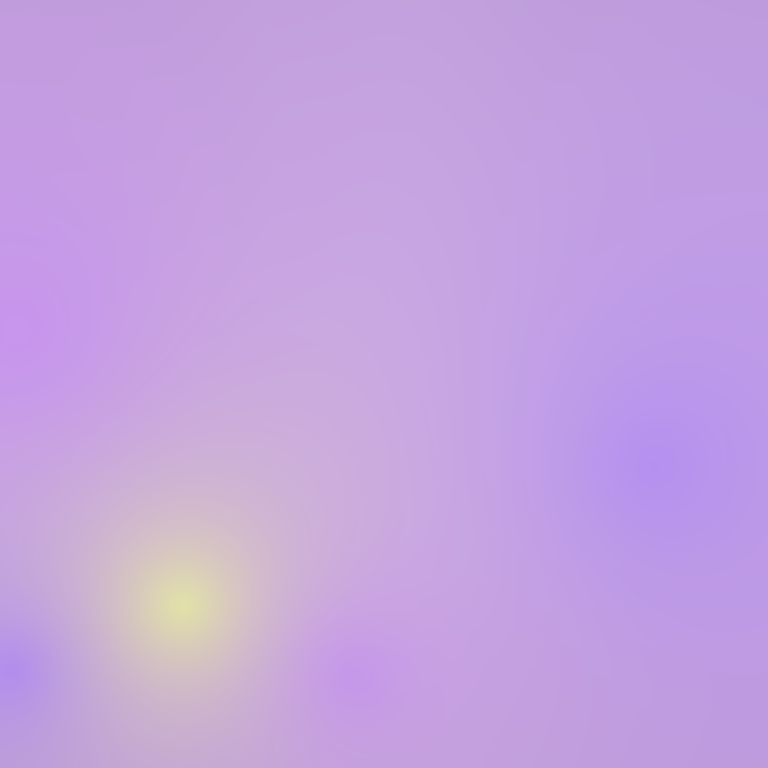
Abstract light effect, smooth gradient from soft lavender to gentle yellow, serene atmosphere, diffuse glow, no room, no furniture, no objects.